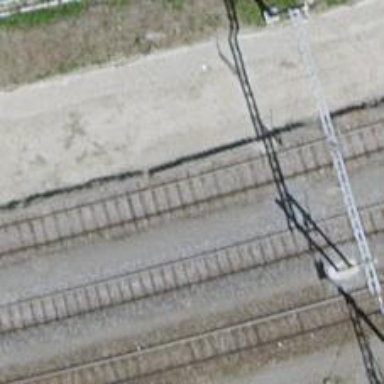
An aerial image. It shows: Single-track electrified railway siding with contact line for service.